Aerial crown-view tile of a tropical tree (Barro Colorado Island, Panama), acquired 20250414:
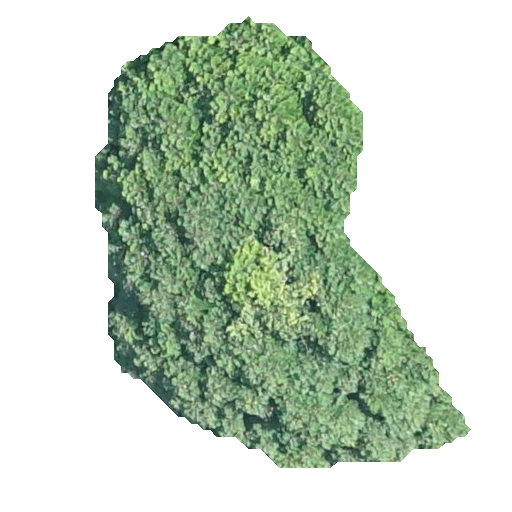
Species: Jacaranda copaia
GBIF accepted scientific name: Jacaranda copaia
Crown area: 159.867 m²